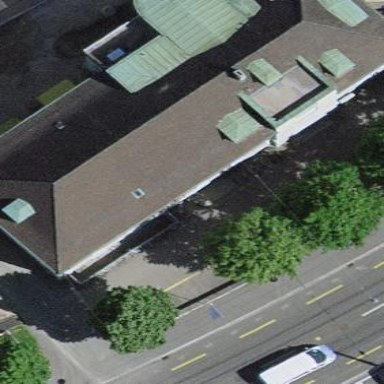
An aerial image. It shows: School building.